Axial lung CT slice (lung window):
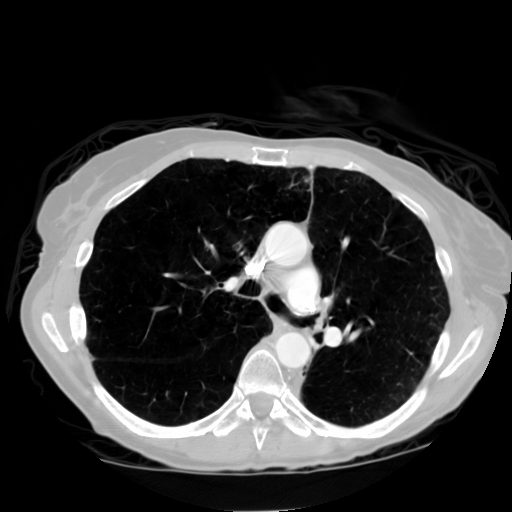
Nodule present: no